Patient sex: M
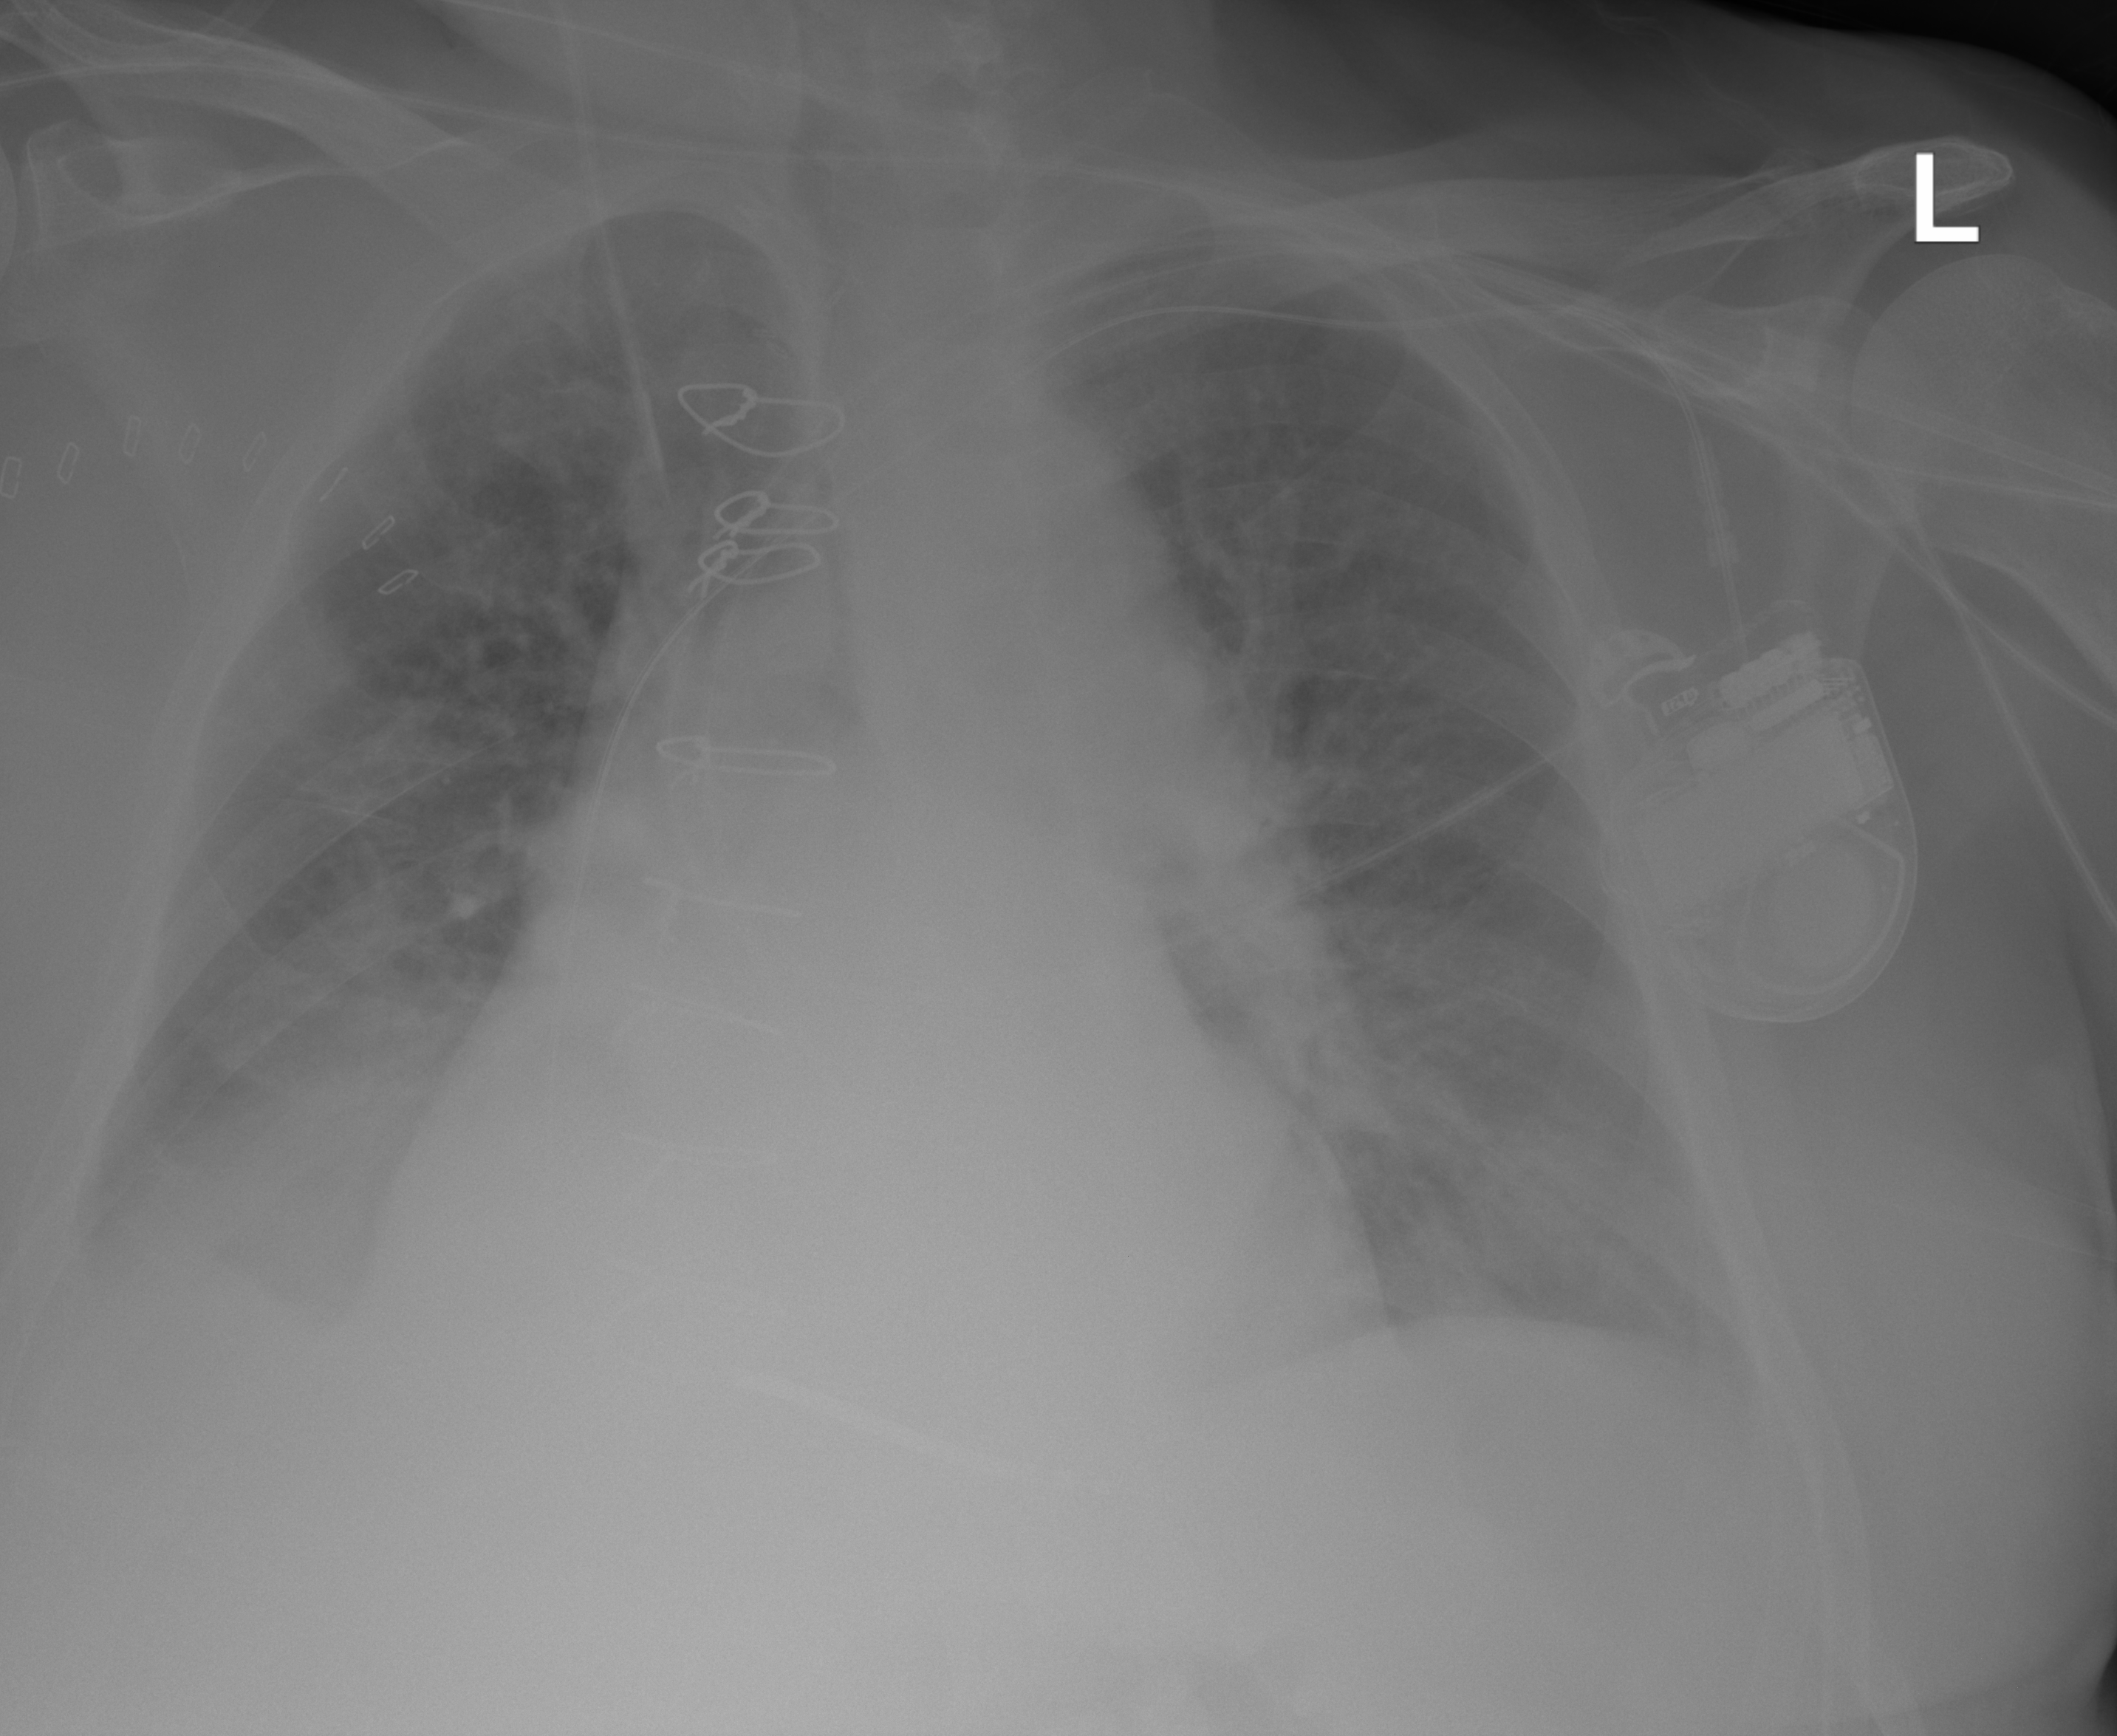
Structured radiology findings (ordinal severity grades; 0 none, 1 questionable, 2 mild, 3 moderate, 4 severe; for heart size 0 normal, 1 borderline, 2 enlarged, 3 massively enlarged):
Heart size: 2
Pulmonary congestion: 2
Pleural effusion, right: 2
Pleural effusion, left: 2
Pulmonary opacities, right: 2
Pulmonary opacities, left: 0
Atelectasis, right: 2
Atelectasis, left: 2